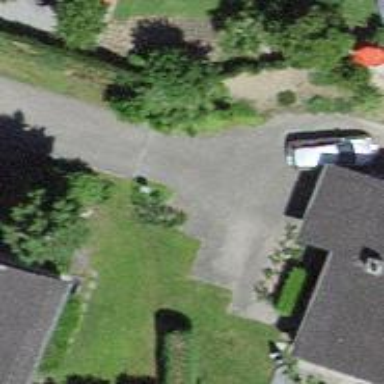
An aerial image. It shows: Residential road with asphalt surface.